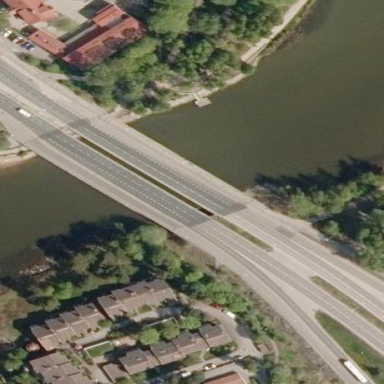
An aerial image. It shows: Beam bridge made by humans.